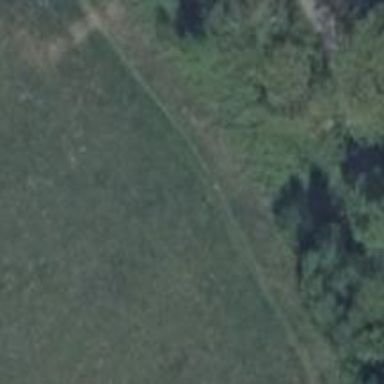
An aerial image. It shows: Grassy path.